A scalogram of one vibration snapshot from a rotating bearing is shown, computed with a continuous wavelet transform. Diagnose the bearing from this image, choosing from: normal, inner_race, outer_race, ball.
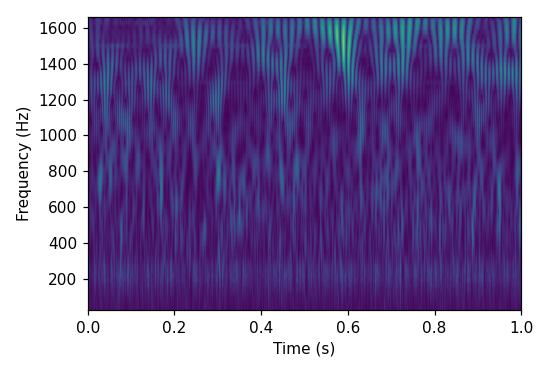
Answer: normal